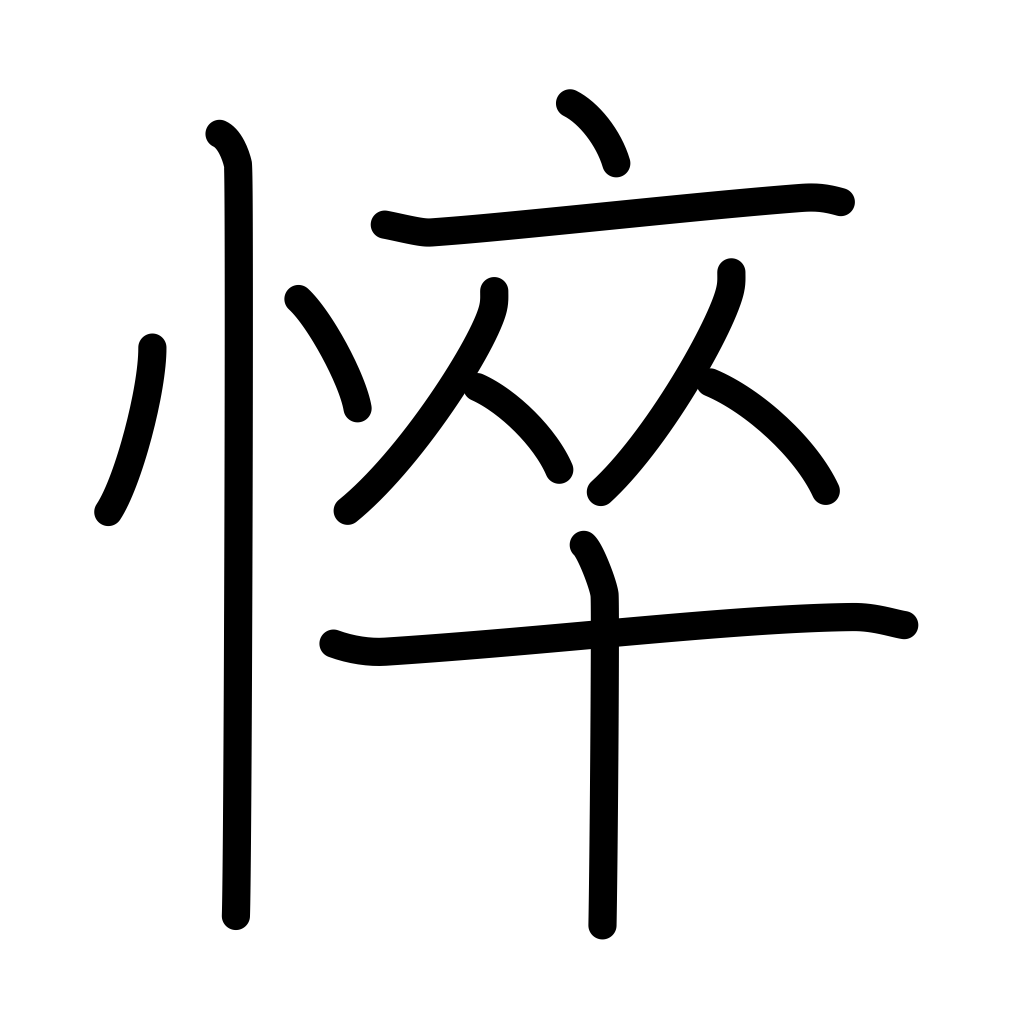
Meaning: becoming emaciated, son